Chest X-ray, AP view. Patient: 33 years old, sex M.
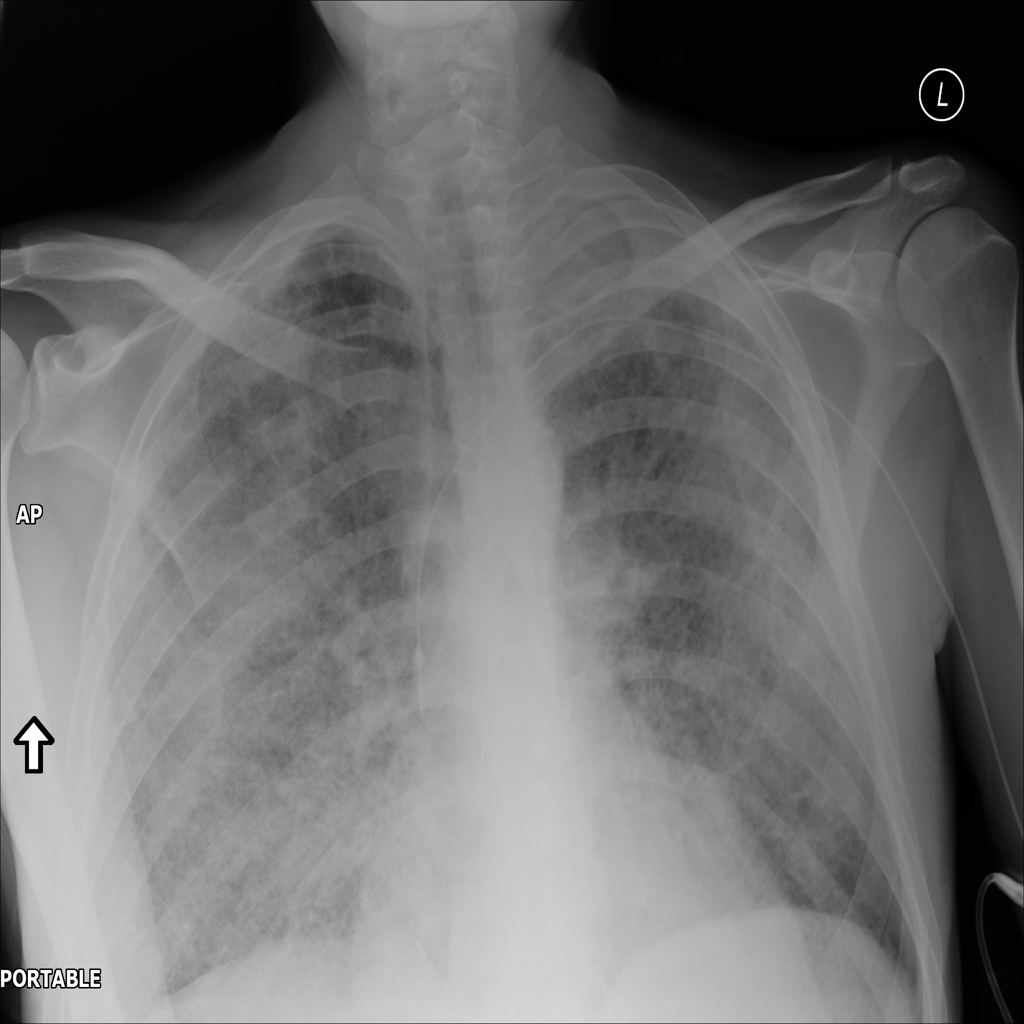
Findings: No Finding